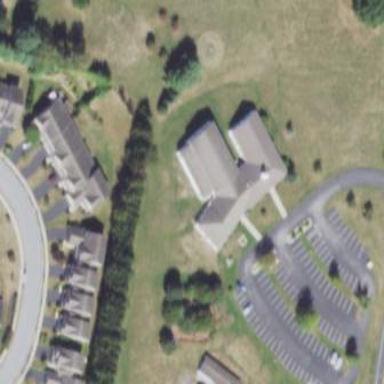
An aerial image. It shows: Building serving as place of worship.